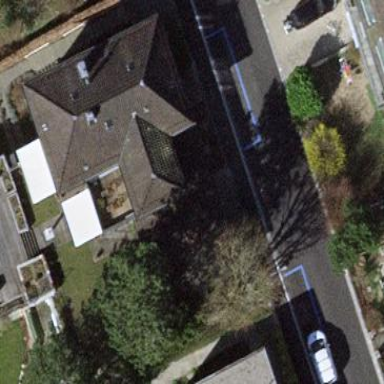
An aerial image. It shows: Pyramidal-roofed garage.